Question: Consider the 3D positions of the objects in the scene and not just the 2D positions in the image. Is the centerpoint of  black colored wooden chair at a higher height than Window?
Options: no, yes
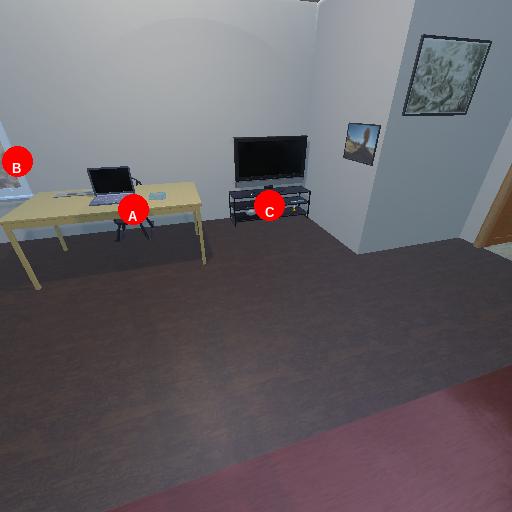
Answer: no